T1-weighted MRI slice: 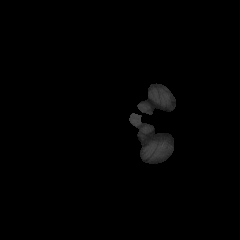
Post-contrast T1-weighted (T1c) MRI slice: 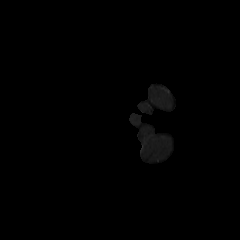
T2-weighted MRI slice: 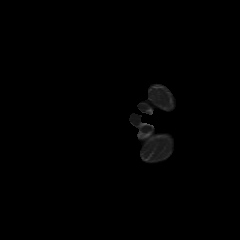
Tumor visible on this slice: no